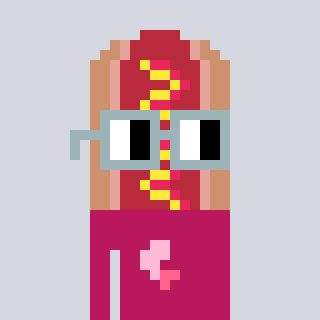
a pixel art character with square dark gray glasses, a hotdog-shaped head and a darkpink-colored body on a cool background